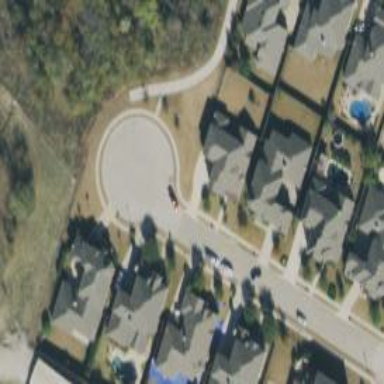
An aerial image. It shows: Turning circle on the road.